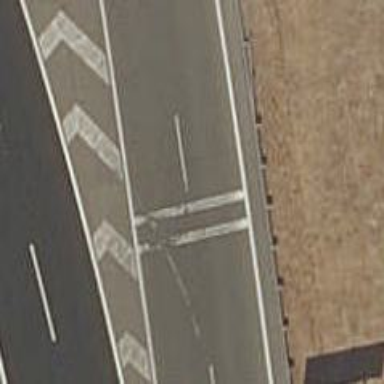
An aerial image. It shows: Rumble strip for traffic calming.